Question: I have a strange problem with IE in a CSS menu.
Have an '<li>' with a text and an '<ul>' (with position absolute) and '<li>' inside.
In Mozilla Firefox the sub '<ul>' assumes the desired position (see picture below).
In IE the text forces the sub '<ul>' to go forward. Any ideas?
Thanks in advance!
'''
li {
float:left;
width:auto;
}
li ul {
left:-999em;
margin-left:0;
margin-top:5px;
padding:0;
position:absolute;
width:150px;
}
li:hover {
left:auto
}
'''

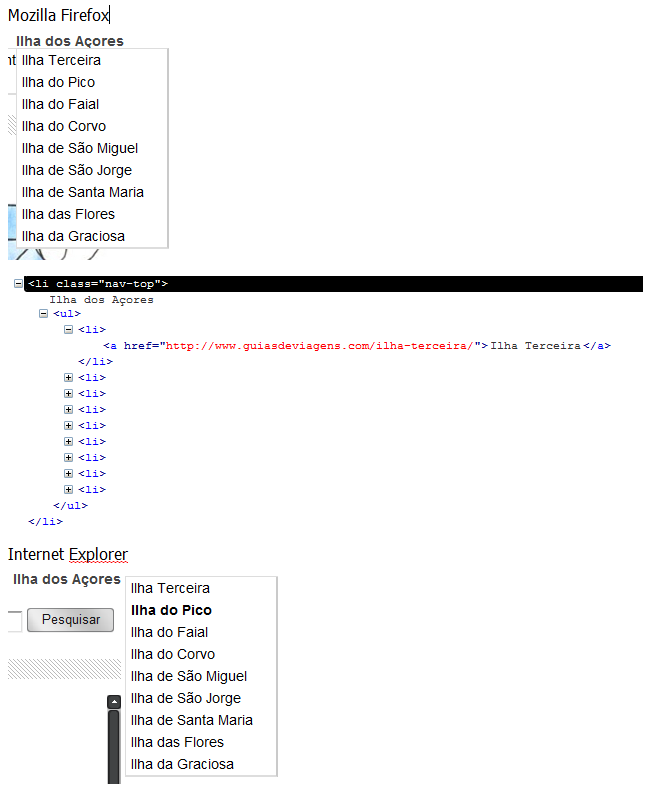
Answer: Sarfraz, thanks for your quick answer...I've tried your suggestions and didn't work, and then after some days I've discovered..it was a file created recently with ANSI codification. I have all files UTF-8 and the problem solved converting the ANSI file to UTF-8 with Notepad++. Thanks.